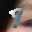
Label: 9